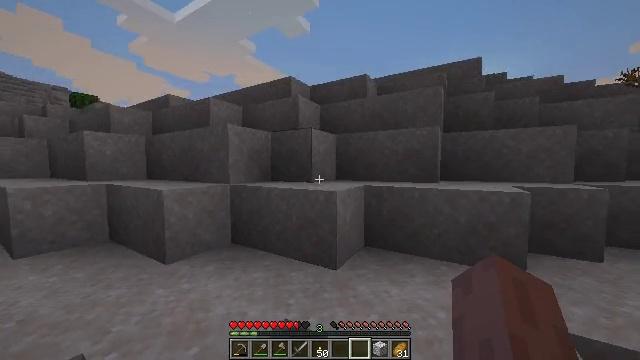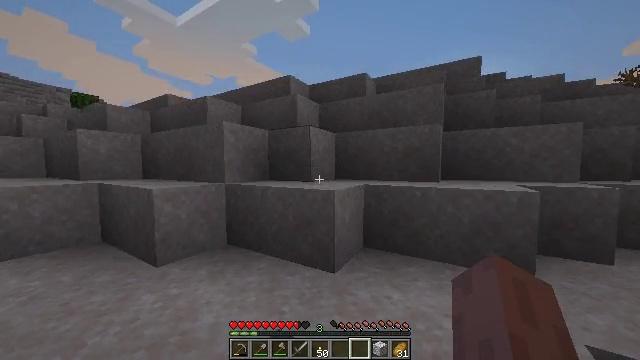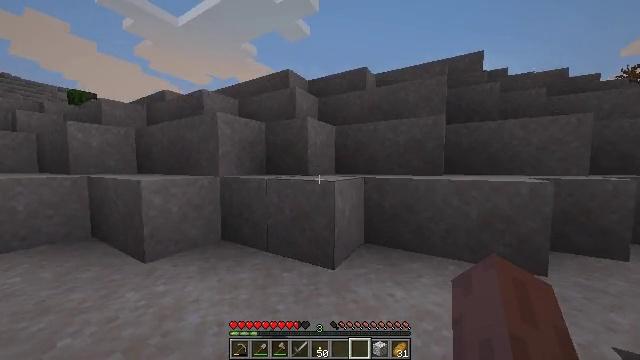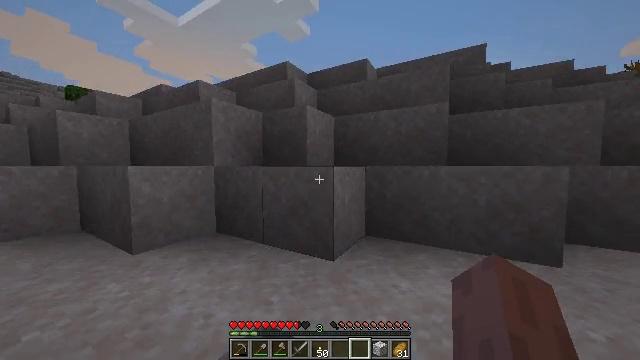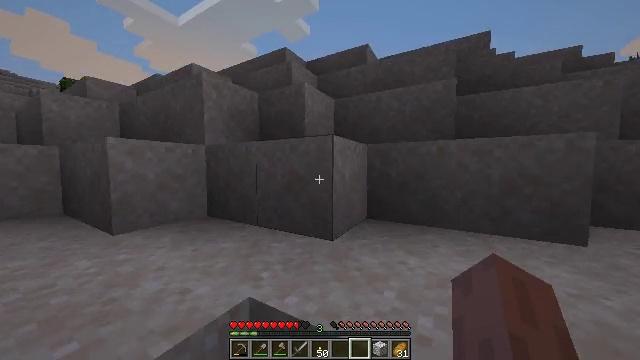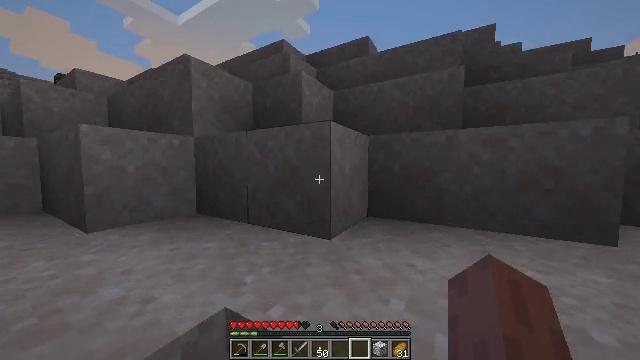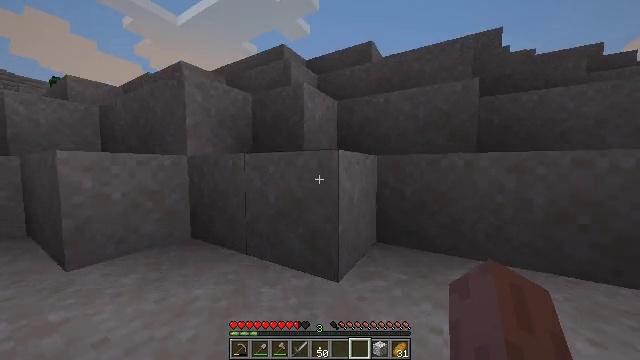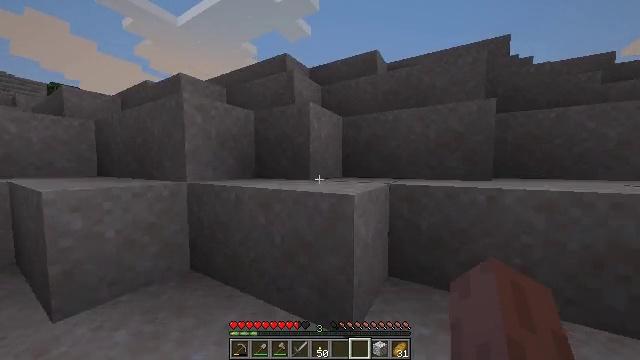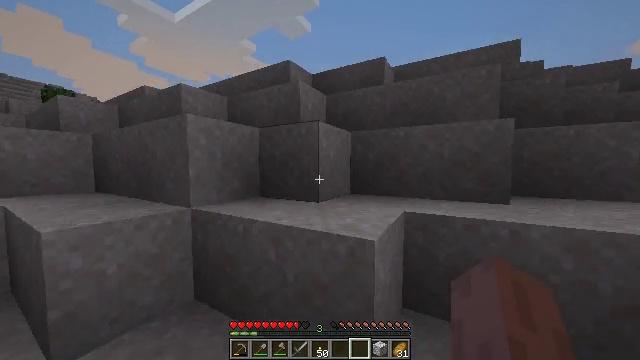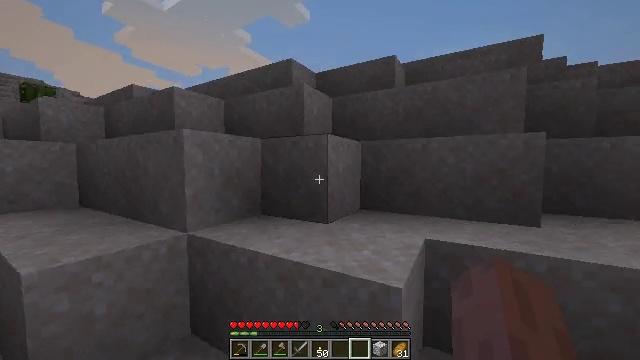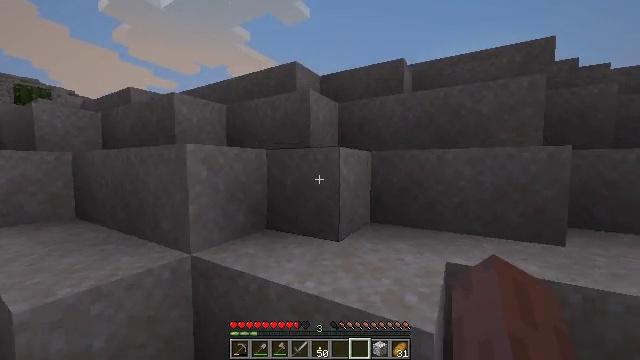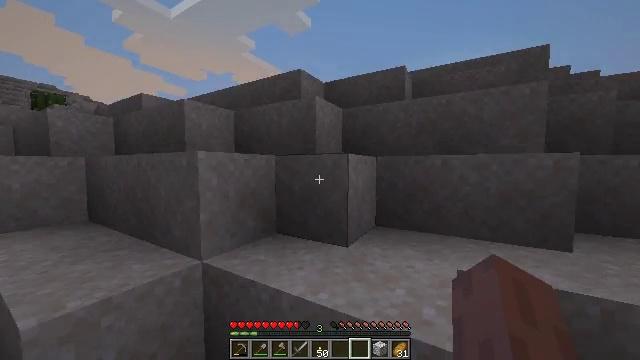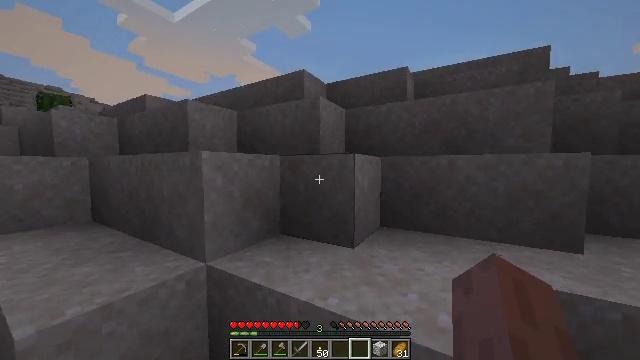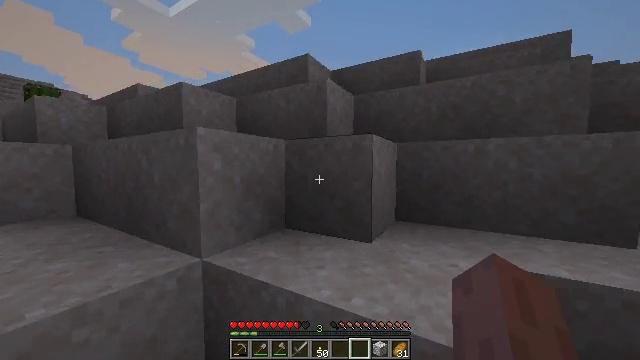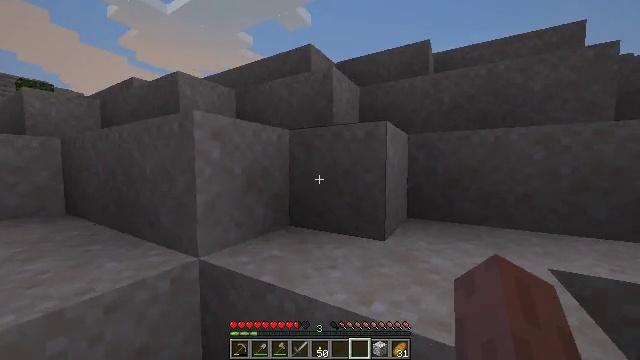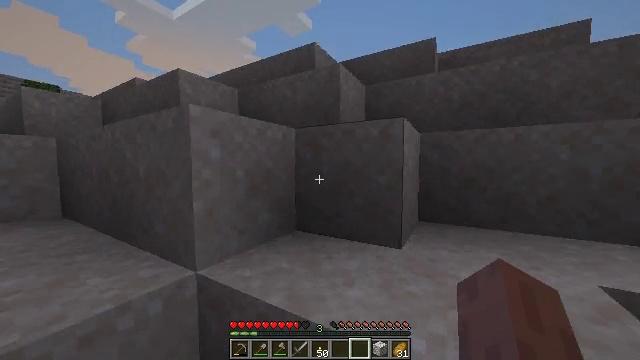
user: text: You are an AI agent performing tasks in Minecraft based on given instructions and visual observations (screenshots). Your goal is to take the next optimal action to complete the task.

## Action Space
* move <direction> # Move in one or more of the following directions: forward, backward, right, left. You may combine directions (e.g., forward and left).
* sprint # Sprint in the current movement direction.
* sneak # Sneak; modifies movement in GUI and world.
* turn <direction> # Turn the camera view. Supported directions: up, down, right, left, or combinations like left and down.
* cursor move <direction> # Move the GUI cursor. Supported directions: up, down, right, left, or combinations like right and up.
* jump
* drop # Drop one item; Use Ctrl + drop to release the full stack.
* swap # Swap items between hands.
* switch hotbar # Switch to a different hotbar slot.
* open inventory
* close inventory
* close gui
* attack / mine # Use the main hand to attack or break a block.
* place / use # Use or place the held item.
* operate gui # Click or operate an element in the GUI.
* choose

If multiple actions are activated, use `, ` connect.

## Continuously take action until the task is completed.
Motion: motion action
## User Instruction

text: Attack the jungle button to remove it.
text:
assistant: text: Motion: move forward, sprint, jump
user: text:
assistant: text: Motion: move forward, sprint, jump
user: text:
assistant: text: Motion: move forward, sprint, jump
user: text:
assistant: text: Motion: move forward, sprint, jump
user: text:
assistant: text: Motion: move forward, sprint, jump
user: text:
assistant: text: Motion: move forward, sprint, jump
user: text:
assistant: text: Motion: move forward, sprint, jump
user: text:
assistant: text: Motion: move forward, sprint, jump
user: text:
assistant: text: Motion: move forward, sprint, jump
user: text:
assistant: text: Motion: move forward, sprint, jump
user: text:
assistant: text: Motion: move forward, sprint, jump
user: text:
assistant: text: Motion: move forward, sprint, jump
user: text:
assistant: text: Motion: move forward, sprint, jump
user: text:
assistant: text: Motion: move forward, sprint, jump
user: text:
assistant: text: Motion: move forward, sprint, jump
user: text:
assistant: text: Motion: move forward, sprint, jump
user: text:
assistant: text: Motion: move forward, sprint, jump
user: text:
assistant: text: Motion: move forward, sprint, jump
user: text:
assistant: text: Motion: move forward, sprint, jump
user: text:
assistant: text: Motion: move forward, sprint, jump
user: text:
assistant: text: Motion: move forward, sprint, jump
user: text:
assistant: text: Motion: move forward, sprint, jump
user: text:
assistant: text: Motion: move forward, sprint, jump
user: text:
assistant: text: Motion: move forward, sprint, jump
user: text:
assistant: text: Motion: move forward, sprint, jump
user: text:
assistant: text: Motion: move forward, sprint, jump
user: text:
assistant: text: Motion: move forward, sprint, jump
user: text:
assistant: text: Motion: move forward, sprint, jump
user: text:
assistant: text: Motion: move forward, sprint, jump
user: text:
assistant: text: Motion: move forward, sprint, jump